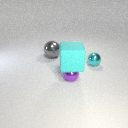
small cyan metal sphere to the right of large gray metal sphere